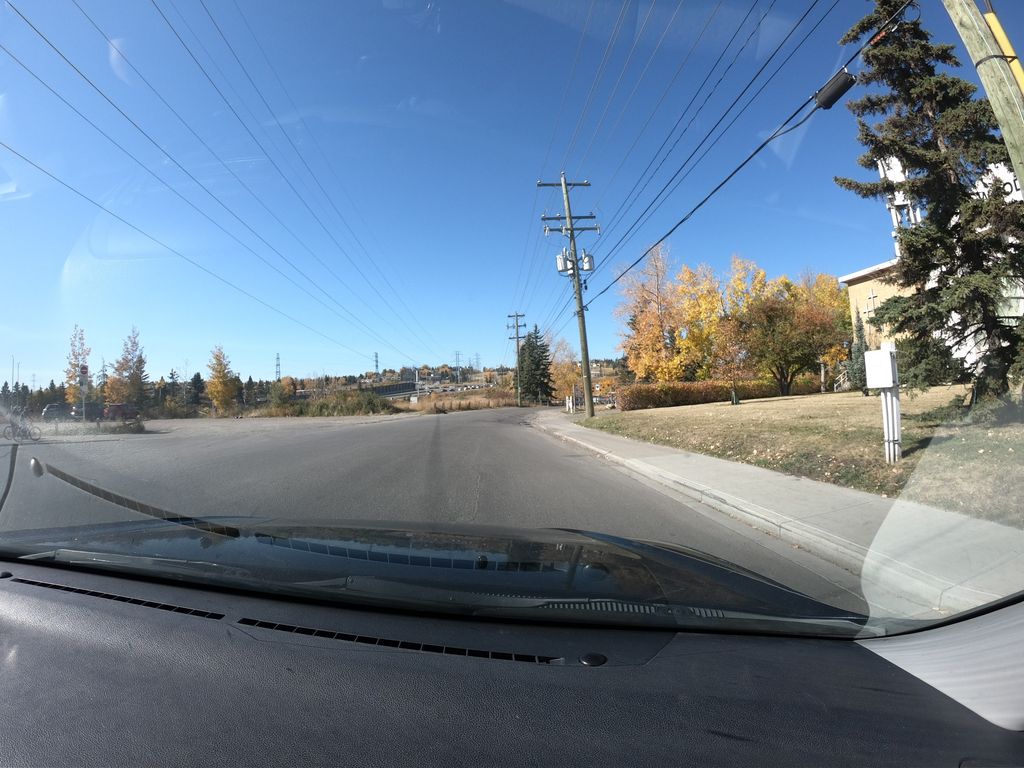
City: calgary